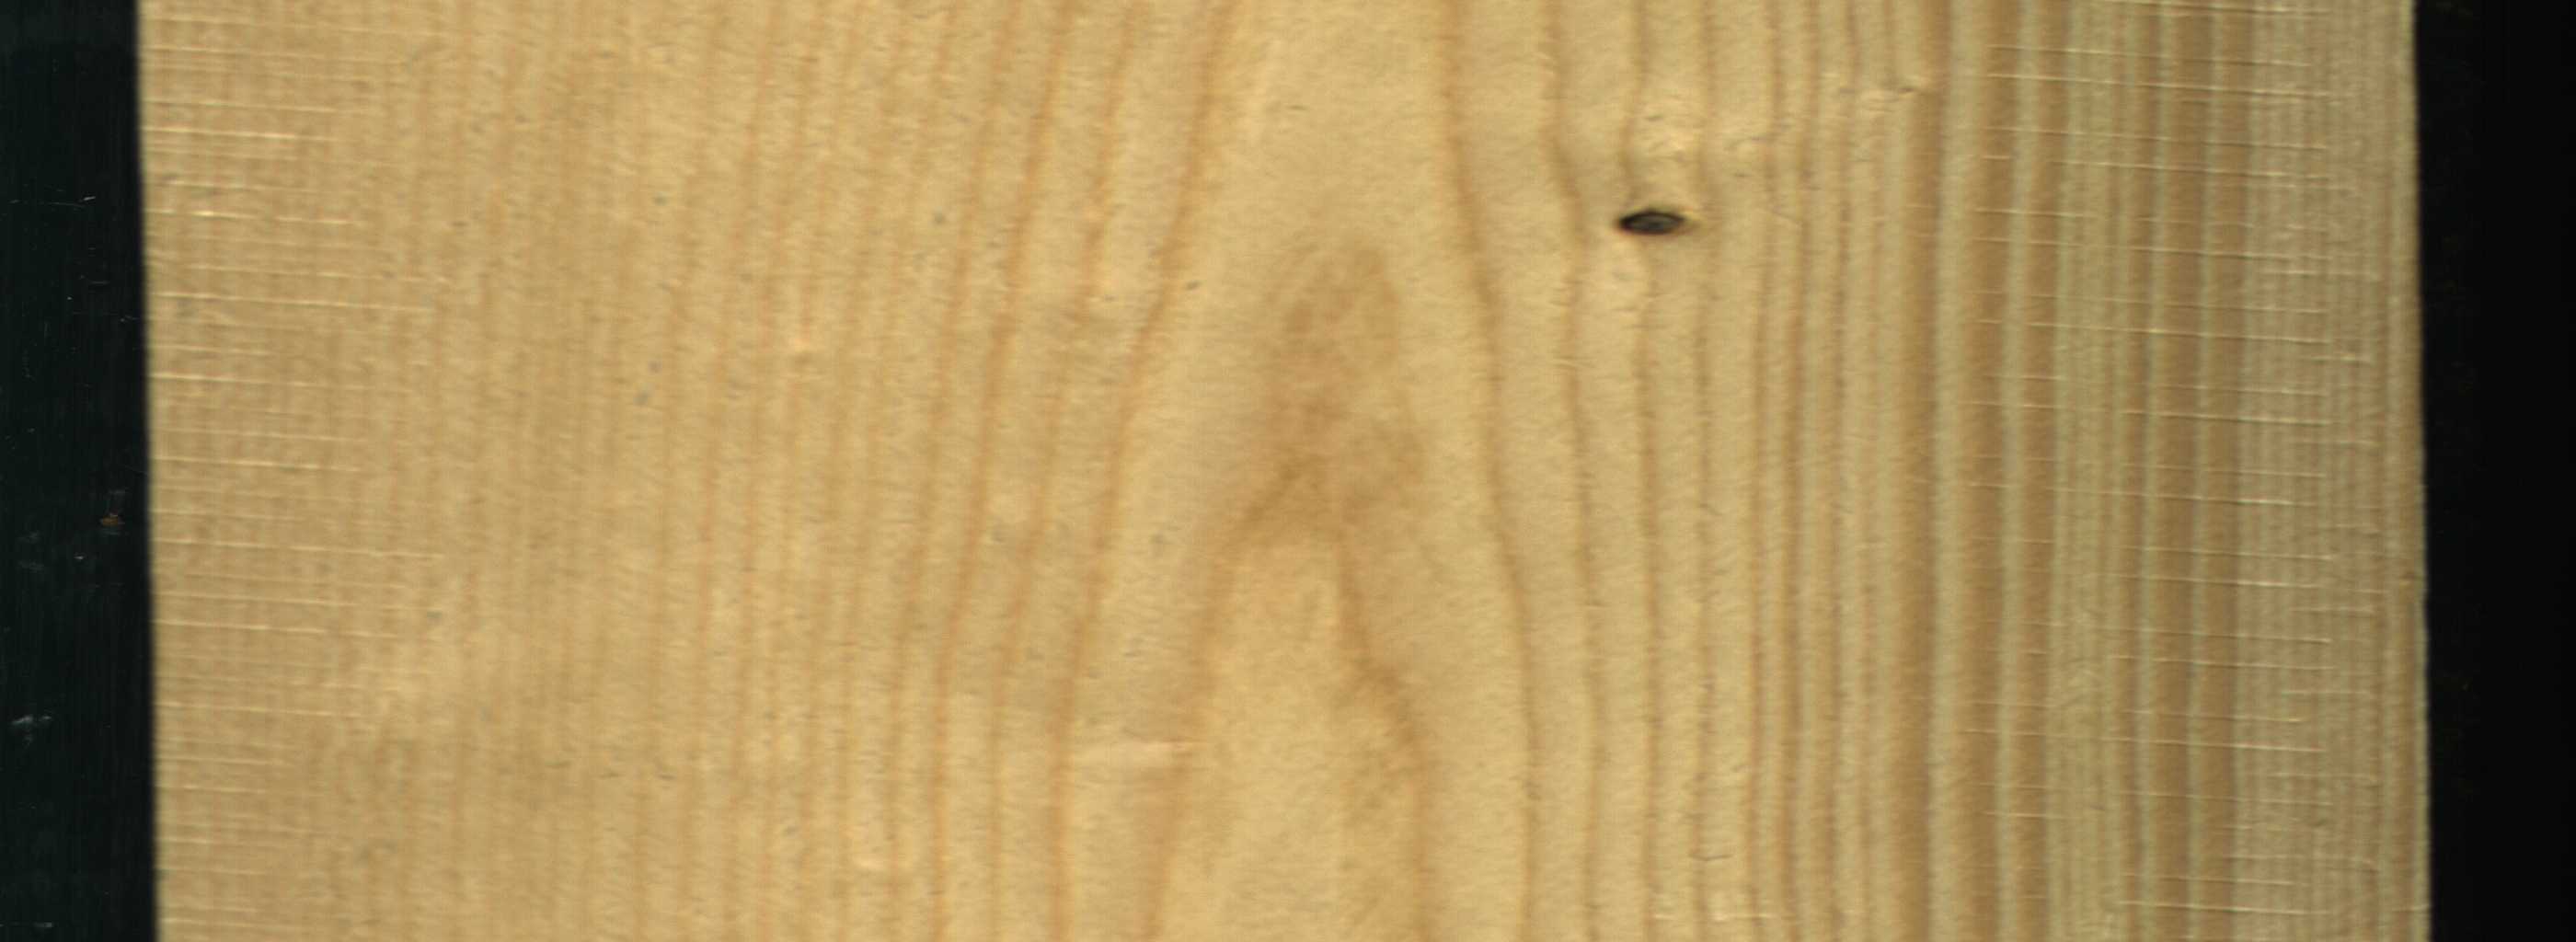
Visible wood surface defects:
Dead_Knot